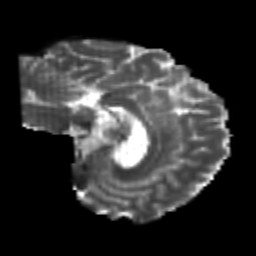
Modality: T2w
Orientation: sagittal
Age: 24
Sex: male
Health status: healthy
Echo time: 0.074 s